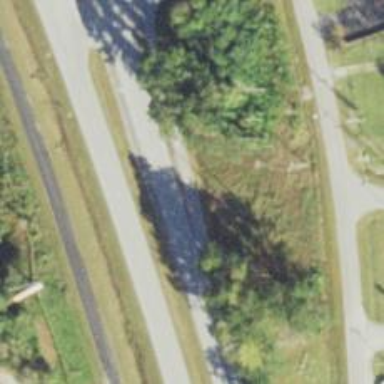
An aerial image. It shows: Trunk link highway with asphalt surface.